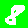
Digit: 8